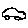
Label: car